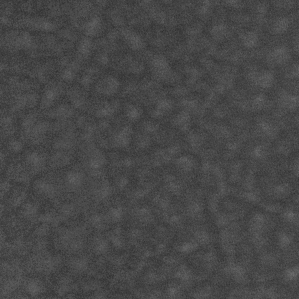
Label: frost